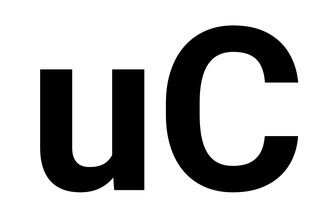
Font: Roboto_Bold